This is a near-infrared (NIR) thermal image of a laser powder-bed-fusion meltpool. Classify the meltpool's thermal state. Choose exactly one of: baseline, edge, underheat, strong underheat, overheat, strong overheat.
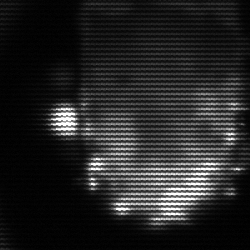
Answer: baseline